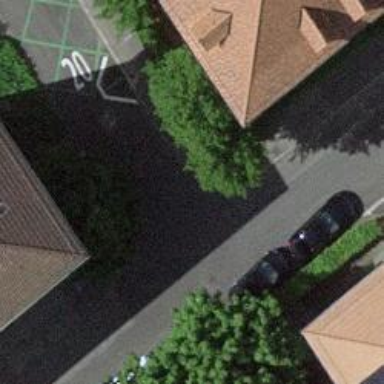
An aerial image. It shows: Living street.